Question: I am getting header errors in transcoded files of ffmpeg.
Code used: 'ffmpeg -nostdin -ss 00:01:00.000 -t 00:02:00.000 -i /media/INPUTFILE1 -ss 00:03:00.001 -t 00:02:00.000 -i /media/INPUTFILE2 "[0✌️0] [1✌️0] concat=n=2:v=1[v]" -map "[v]" -c:v libx264 -preset ultrafast -profile:v main -level 3.1 -pix_fmt yuv420p -g 50 -bf 3 -keyint_min 50 -sc_threshold 0 -x264-params "nal-hrd=cbr" -movflags frag_keyframe -b✌️0 500k -minrate 500k -maxrate 500k -bufsize 100k -muxrate 500k -s✌️0 512x384 -f ismv -threads 4 /media/SD_4X3_500K_V6.ismv'
What could be the cause of the issue?
Attached error screen shot.

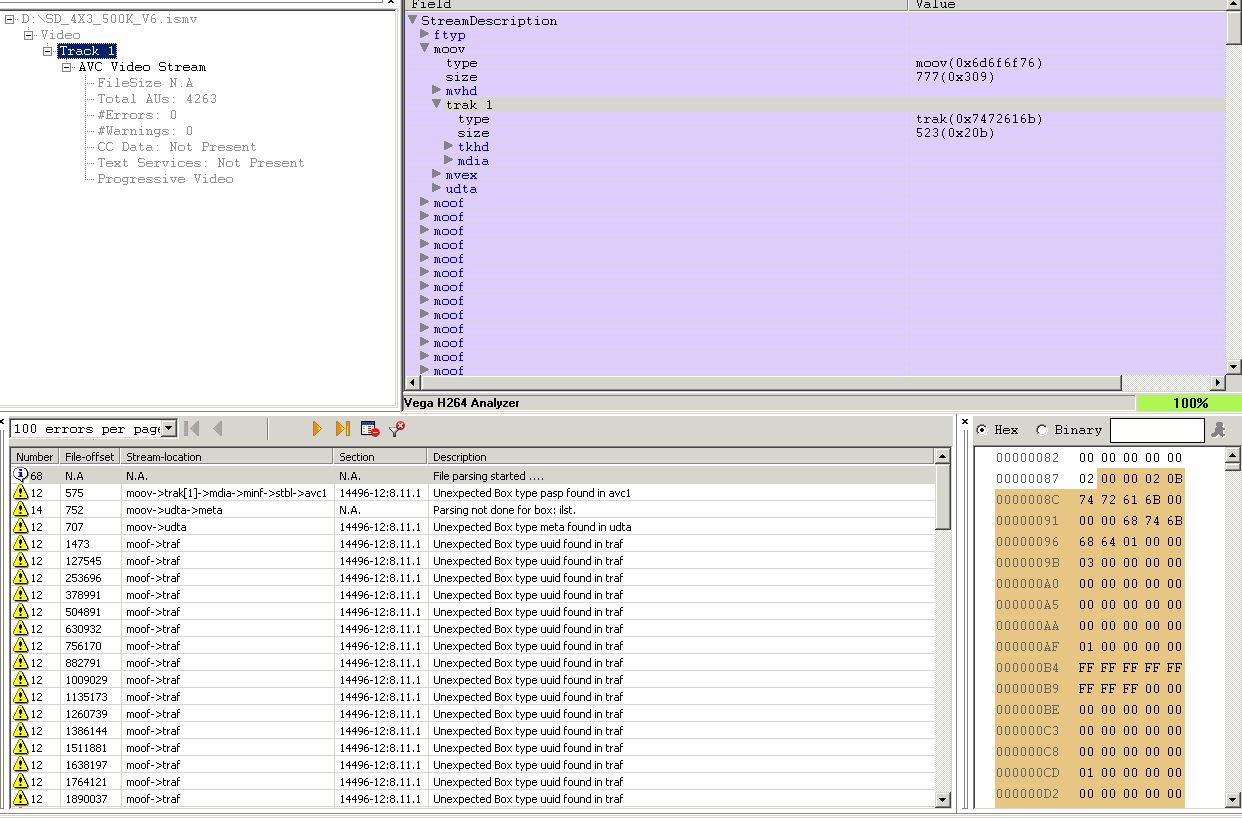
Answer: They are not errors. Those boxes are fine. The analyzer just doesn't know how to parse them. The players that need them know how to parse them.